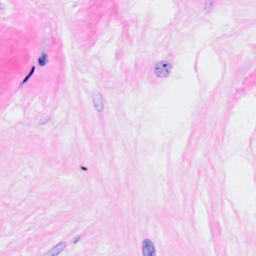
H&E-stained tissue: Breast